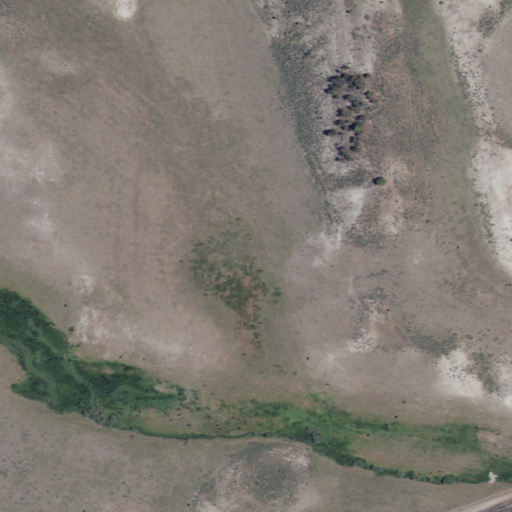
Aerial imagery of valley in Idaho named Race Track containing shrub, cultivated crops, and herbaceous wetlands